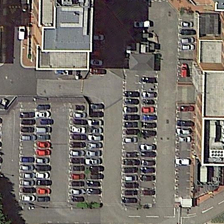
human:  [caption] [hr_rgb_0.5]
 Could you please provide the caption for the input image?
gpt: many cars are parked in a small parking lot near several buildings and green trees .

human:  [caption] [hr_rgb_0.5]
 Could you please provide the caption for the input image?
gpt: many cars are parked in a small parking lot near several buildings and green trees .

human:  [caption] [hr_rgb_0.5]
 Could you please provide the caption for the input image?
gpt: many cars are parked in a small parking lot near several buildings and green trees .

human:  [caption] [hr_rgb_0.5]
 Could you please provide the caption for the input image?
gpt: many cars are parked in a small parking lot near several buildings and green trees .

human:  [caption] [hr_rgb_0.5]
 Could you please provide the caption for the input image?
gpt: many cars are parked in a small parking lot near several buildings and green trees .